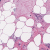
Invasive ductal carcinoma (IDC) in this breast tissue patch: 1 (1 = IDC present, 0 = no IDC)